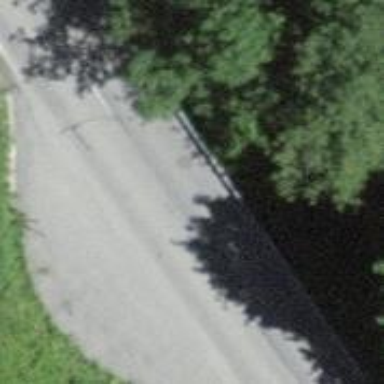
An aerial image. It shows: Passing place on the road.